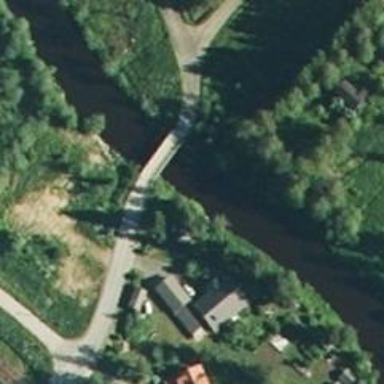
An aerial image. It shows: Residential road with bridge.